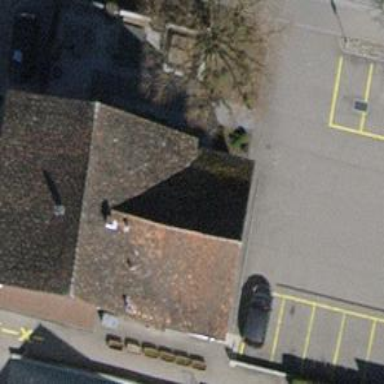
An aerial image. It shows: Bar.